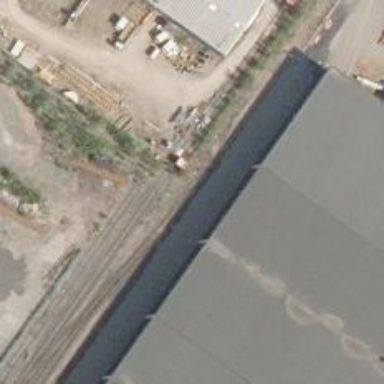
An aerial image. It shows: Railway yard used for servicing trains.